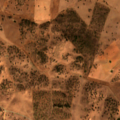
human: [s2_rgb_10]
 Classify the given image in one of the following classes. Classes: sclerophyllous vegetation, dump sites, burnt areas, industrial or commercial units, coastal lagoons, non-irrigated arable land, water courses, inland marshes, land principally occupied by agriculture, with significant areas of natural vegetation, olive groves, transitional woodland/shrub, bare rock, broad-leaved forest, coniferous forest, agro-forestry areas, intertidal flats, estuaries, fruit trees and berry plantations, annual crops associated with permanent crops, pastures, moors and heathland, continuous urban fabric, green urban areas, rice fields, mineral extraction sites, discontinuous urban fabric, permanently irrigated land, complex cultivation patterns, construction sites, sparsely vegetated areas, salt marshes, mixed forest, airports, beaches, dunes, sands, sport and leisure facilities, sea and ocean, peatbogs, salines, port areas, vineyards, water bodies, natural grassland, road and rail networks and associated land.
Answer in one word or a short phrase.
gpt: non-irrigated arable land, complex cultivation patterns, agro-forestry areas, transitional woodland/shrub